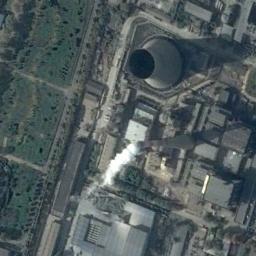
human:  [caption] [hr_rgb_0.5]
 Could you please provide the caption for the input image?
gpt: In the thermal power station there are neatly planned factories and good greening, there is a smoking chimney, and there is a cooling tower .

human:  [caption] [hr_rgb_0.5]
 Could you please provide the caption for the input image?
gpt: The thermal power station is on the grass next to some buildings with white mist above .

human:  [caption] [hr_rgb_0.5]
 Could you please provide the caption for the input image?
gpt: There are many buildings next to the thermal power station .

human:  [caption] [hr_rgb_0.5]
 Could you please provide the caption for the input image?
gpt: There are five thermal power stations in this industrial area .

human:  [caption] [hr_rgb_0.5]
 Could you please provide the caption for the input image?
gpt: There are many buildings and a chimney on the thermal power station .